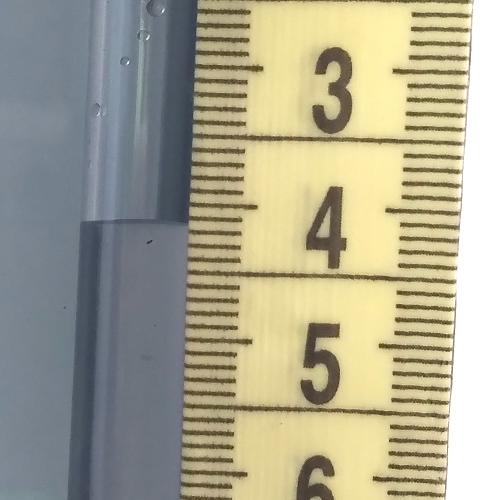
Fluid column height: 4.2 cm